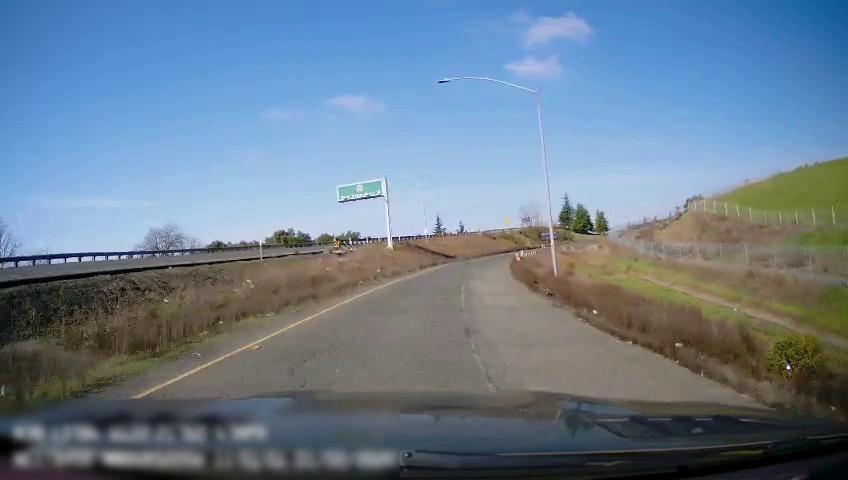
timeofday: Day
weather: Sunny
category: Drivable Space
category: Drivable Space
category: Lanes | Current Lane
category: Lanes | Alternate Lane
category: Traffic | Signs